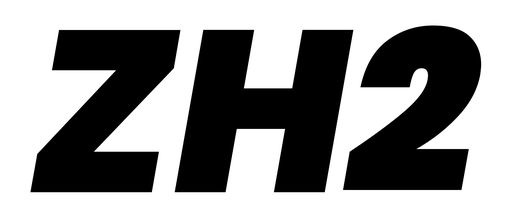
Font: Poppins-BlackItalic